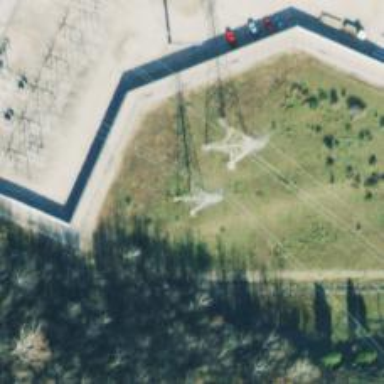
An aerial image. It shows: Lattice structure tower.